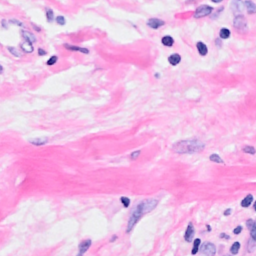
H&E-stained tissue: Breast